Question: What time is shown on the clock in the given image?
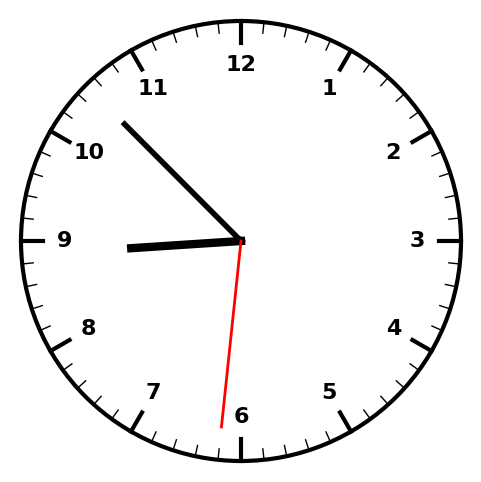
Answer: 08:52:31